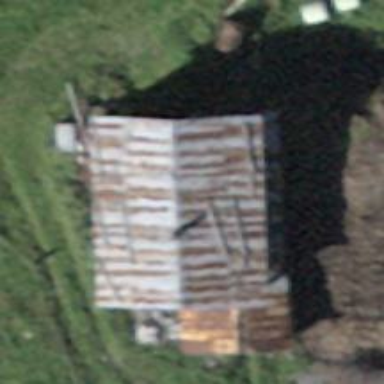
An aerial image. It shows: Building with tile roof.